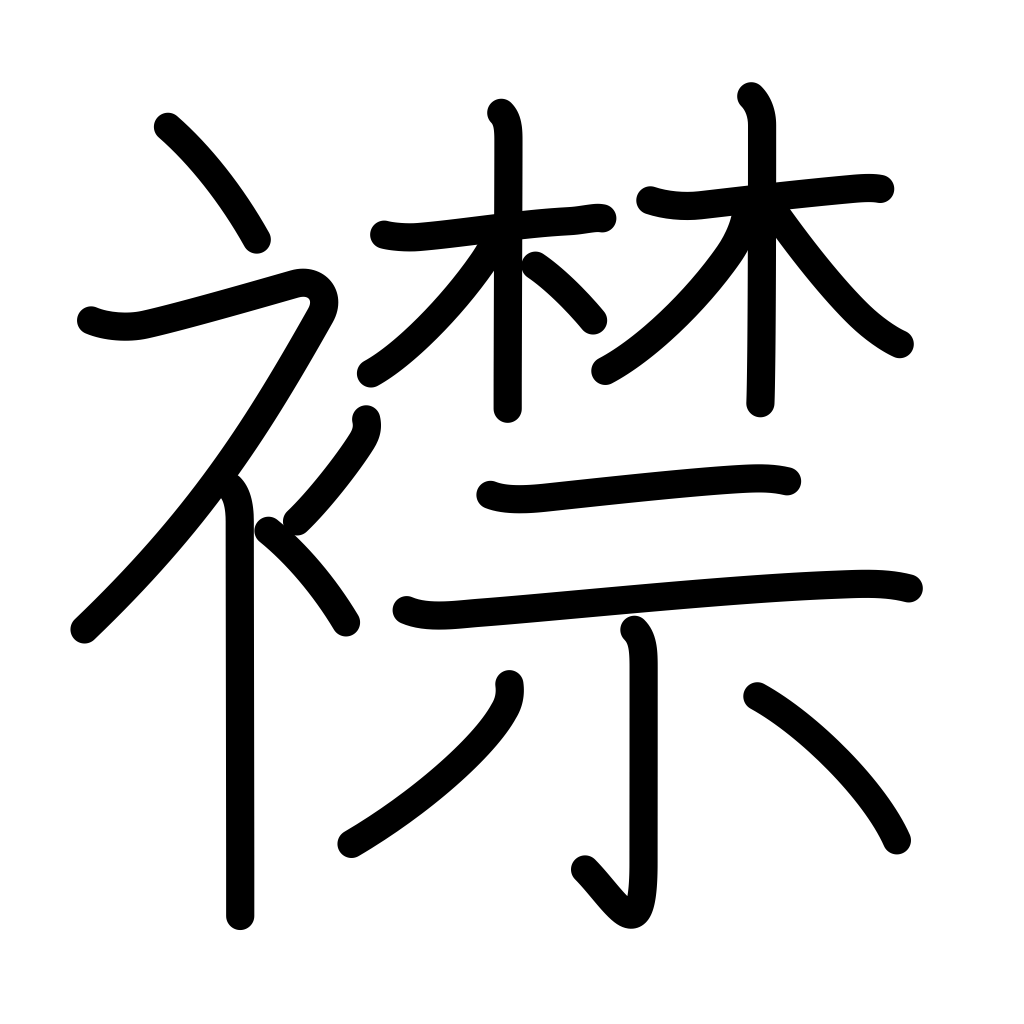
Meaning: collar, neck, lapel, one's inner feelings